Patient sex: F
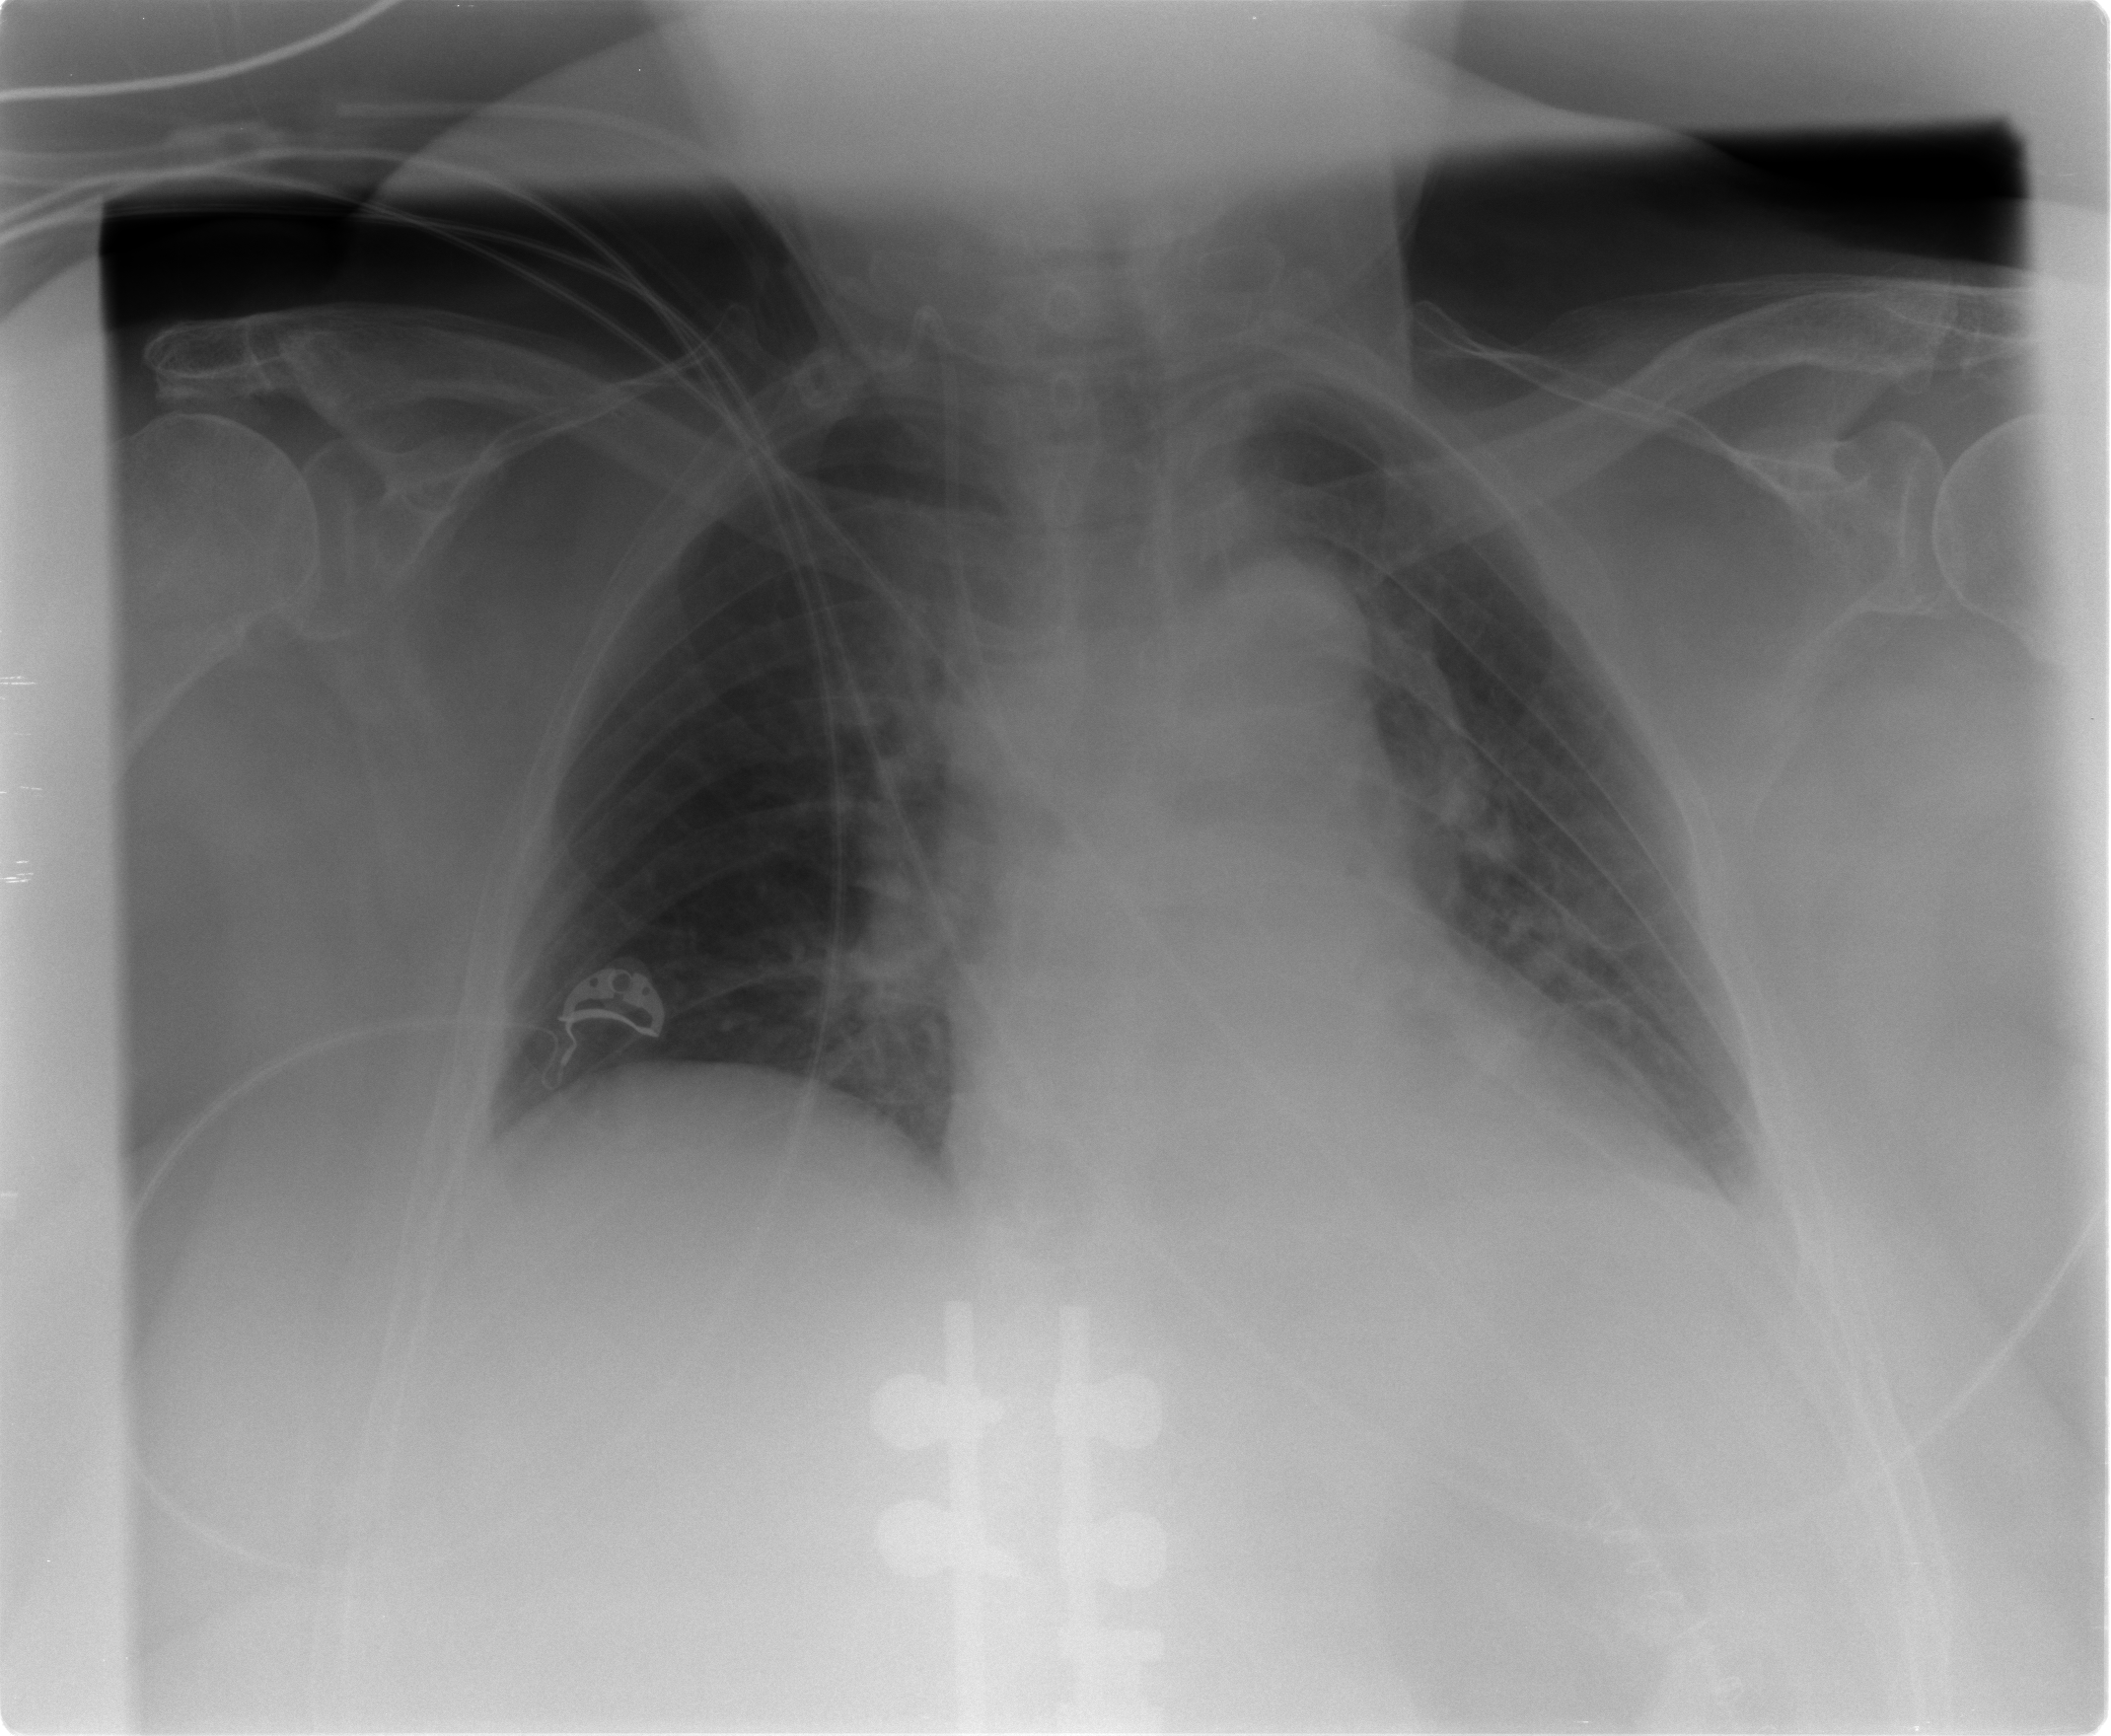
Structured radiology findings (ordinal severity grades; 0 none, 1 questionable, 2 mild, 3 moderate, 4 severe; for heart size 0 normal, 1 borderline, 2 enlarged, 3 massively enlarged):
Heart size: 0
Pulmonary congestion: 2
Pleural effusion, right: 0
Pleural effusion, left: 1
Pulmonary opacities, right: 0
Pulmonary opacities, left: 0
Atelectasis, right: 0
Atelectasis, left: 1